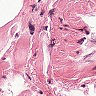
Metastatic tissue present: no